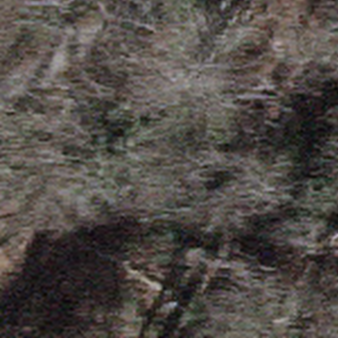
Label: other